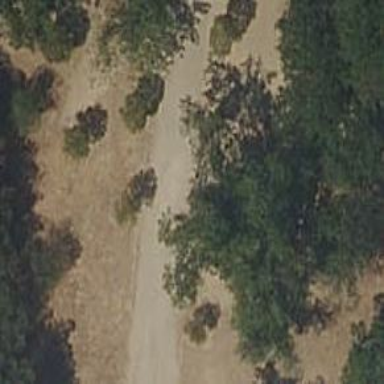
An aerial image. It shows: Unpaved footway.